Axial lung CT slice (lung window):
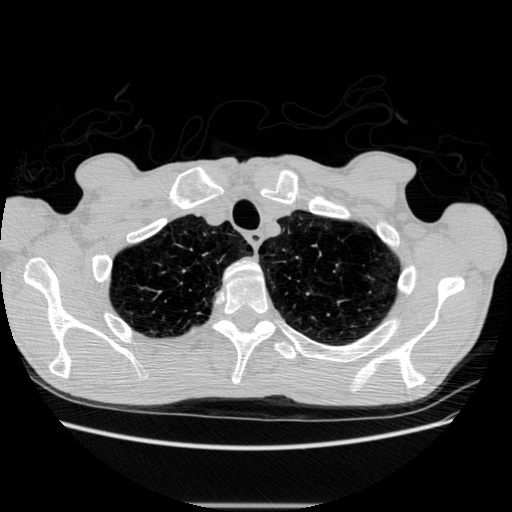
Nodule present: no